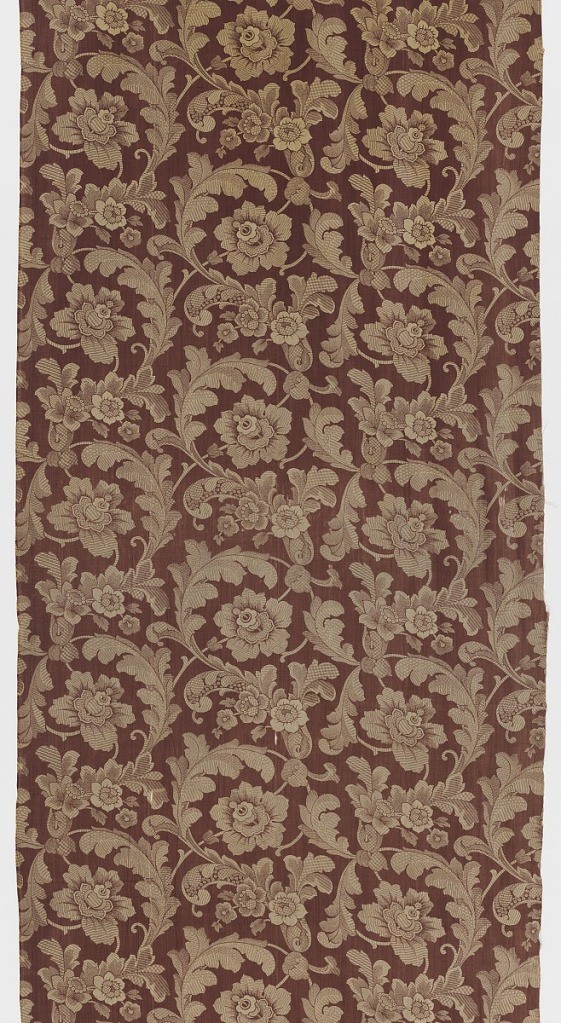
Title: Textile
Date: ca. 1800
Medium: cotton Technique: roller-printed on 2/2 twill
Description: Exotic flowers on curving scrolling leaves with a variety of different patterns on the leaves and petals. Most of the original yellow has faded away leaving the fabric predominantly brown and off-white.